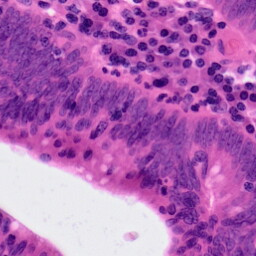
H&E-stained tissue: Colon